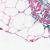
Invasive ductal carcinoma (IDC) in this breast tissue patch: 0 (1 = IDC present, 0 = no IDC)